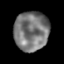
Tissue: skin
Cell type: Epithelial cells
Senescence score: 0.2599
Nuclear area (px): 1332
Mean DAPI intensity: 120.08